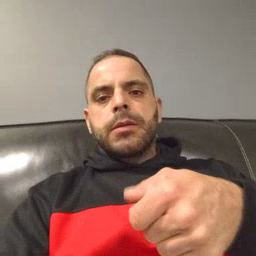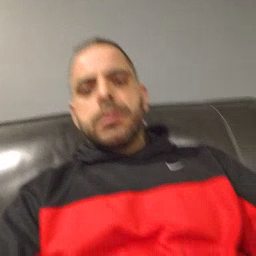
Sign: vacuum